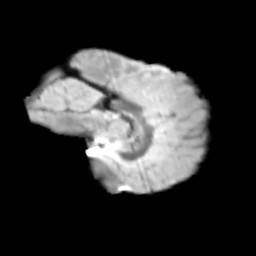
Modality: T2w
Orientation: sagittal
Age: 10
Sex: male
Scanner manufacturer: siemens
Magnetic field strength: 3 T
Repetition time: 3.8 s
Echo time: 0.07 s